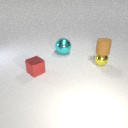
small yellow metal sphere below small brown rubber cylinder